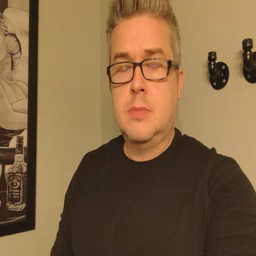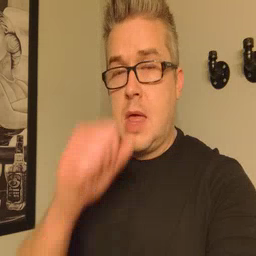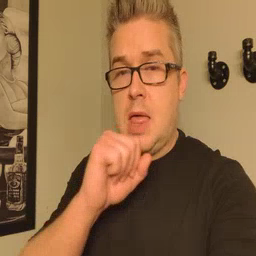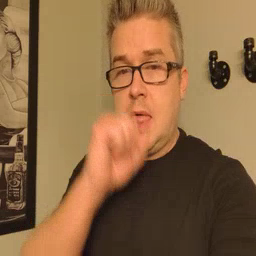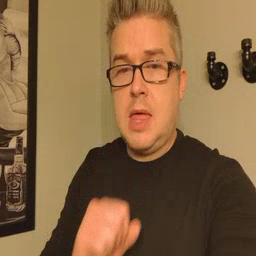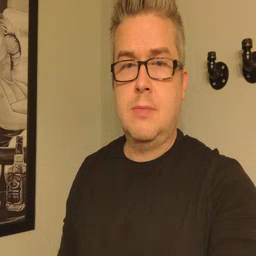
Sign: icecream